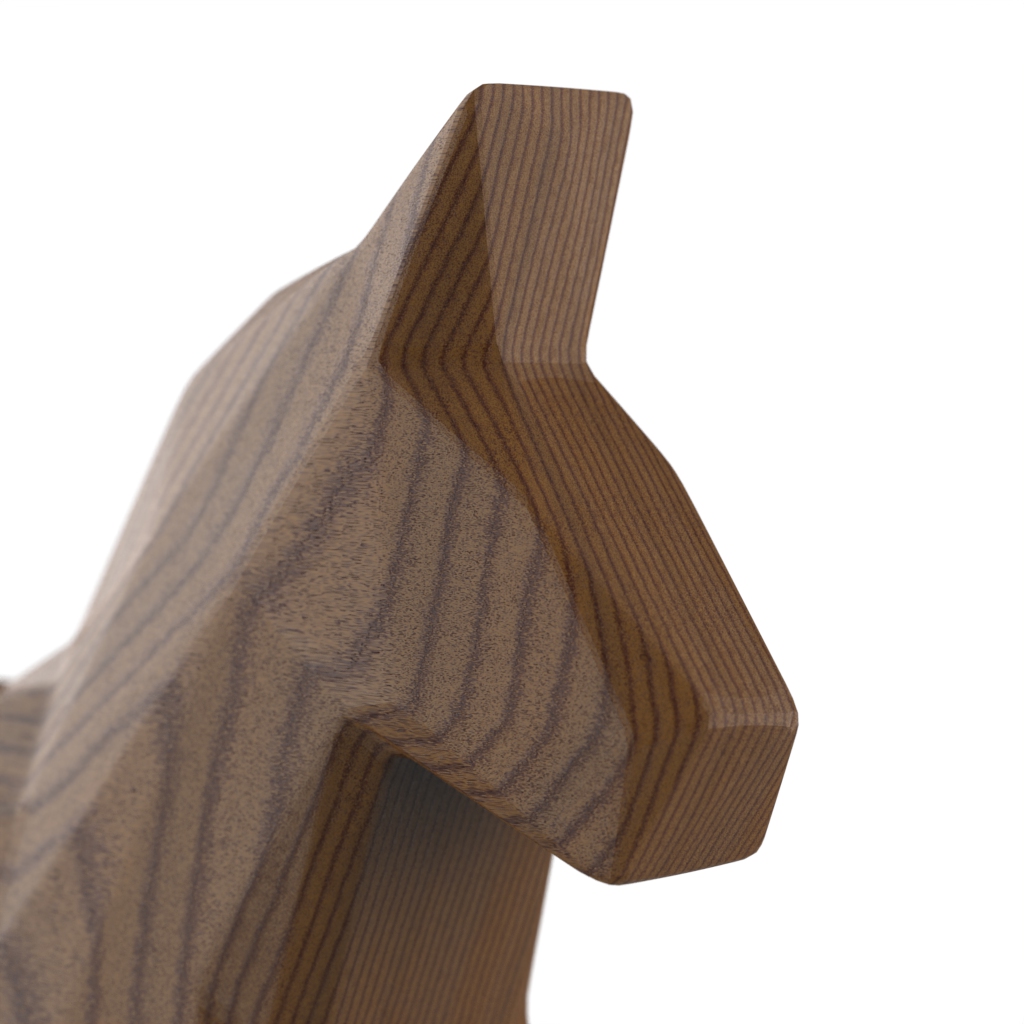
A high quality rendering of a dalahest_oak dalecarlian horse figurine made of varnished dark oak standing on a white surface in an a white studio with artificial white studio lighting,close-up shot of the right side of the head, 100 mm, f 16, bokeh